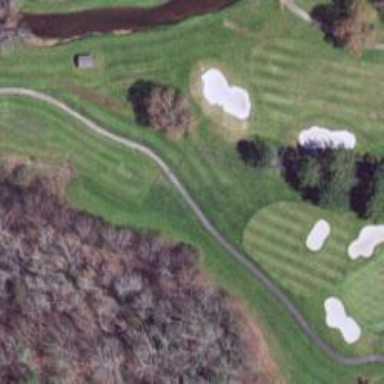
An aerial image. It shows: Path for both road and golf.